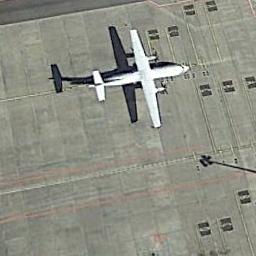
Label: airplane